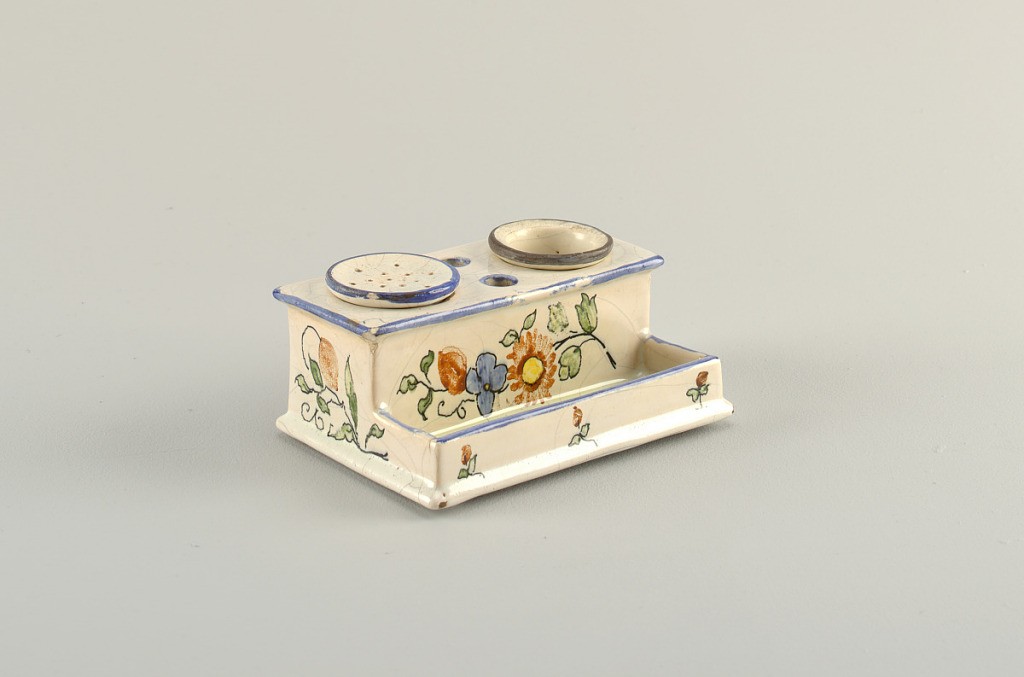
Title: Inkwell and stand
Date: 18th century
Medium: Glazed earthenware
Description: Earthenware box with two cups for ink at top and shelf at bottom; decorated with orange and blue flowers on white background.